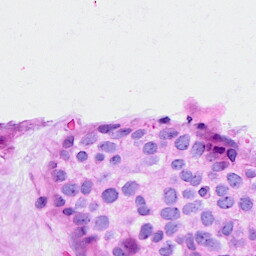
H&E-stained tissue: Breast